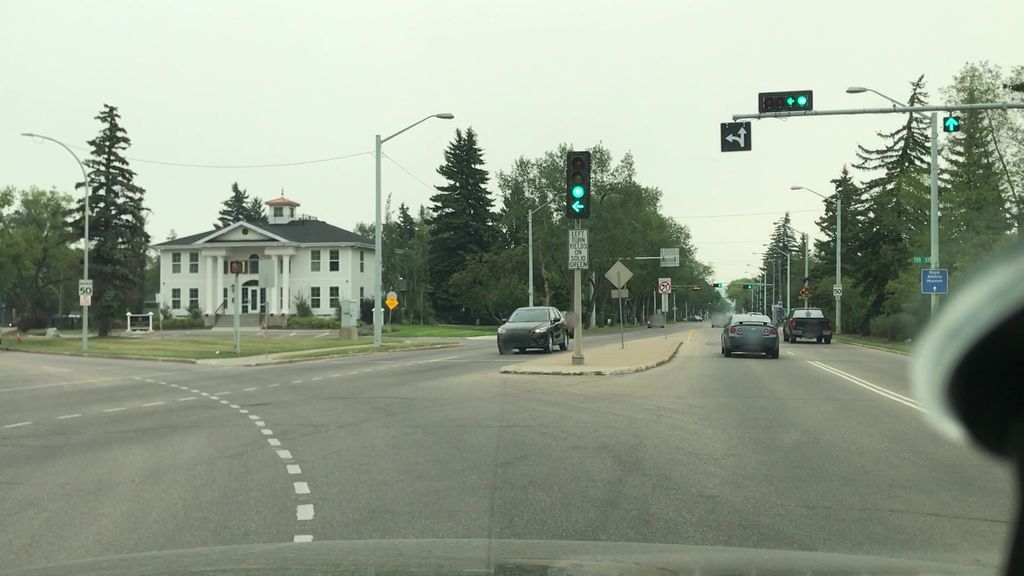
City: edmonton